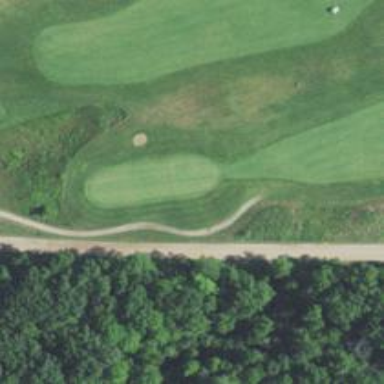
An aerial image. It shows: Golf hole.